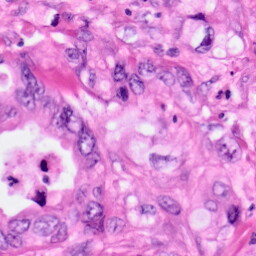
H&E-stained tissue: Pancreatic